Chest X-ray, PA view. Patient: 39 years old, sex F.
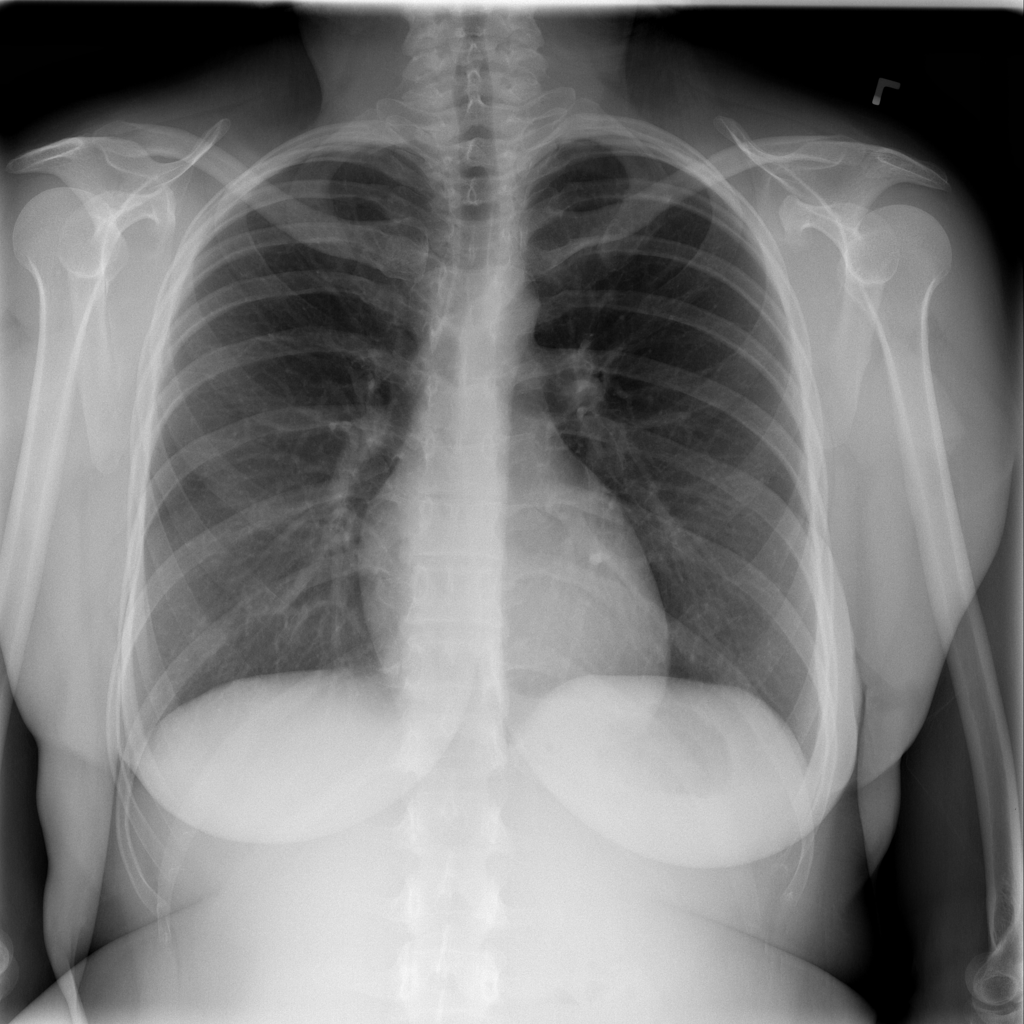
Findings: No Finding